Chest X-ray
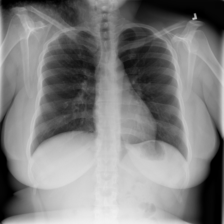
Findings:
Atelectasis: negative
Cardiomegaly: negative
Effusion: negative
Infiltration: negative
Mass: negative
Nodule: negative
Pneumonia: negative
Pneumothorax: negative
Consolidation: negative
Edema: negative
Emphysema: negative
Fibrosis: negative
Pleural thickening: negative
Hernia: negative